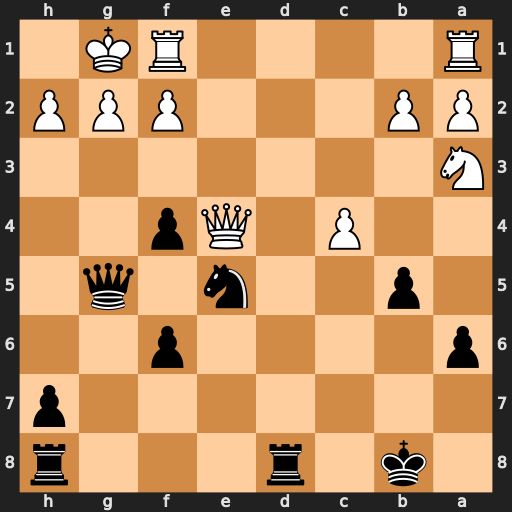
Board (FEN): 1k1r3r/7p/p4p2/1p2n1q1/2P1Qp2/N7/PP3PPP/R4RK1
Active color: b
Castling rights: -
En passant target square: -
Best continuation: Rd4 Qxd4 Nf3+ Kh1 Nxd4